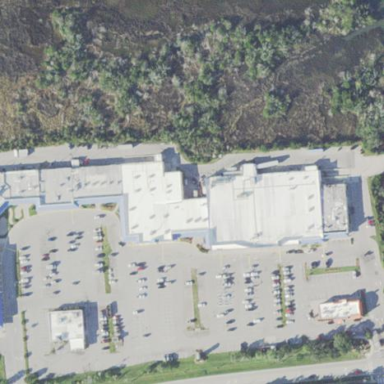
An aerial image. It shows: Retail area.